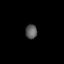
Tissue: prostate
Cell type: Epithelial cells
Senescence score: 0.3307
Nuclear area (px): 167
Mean DAPI intensity: 90.072